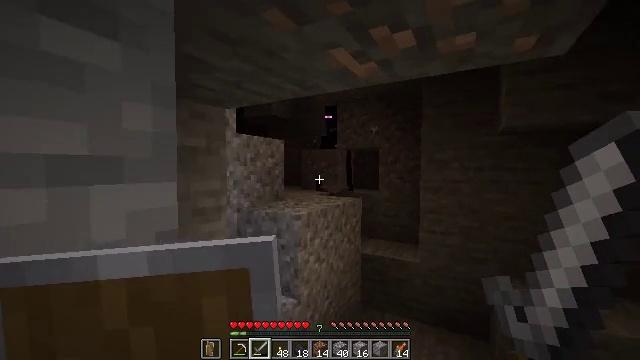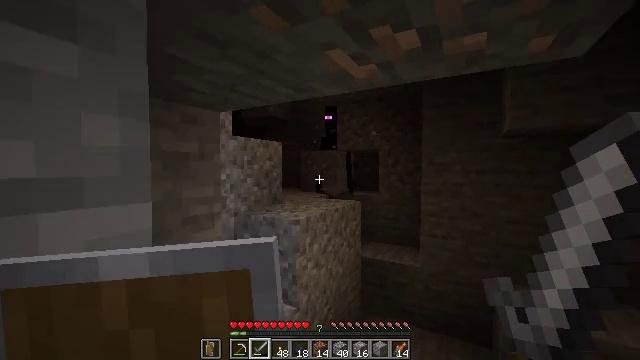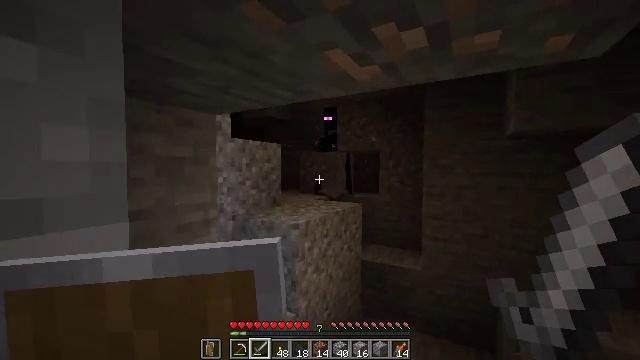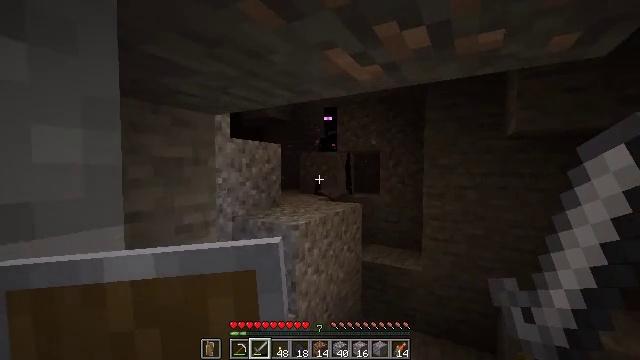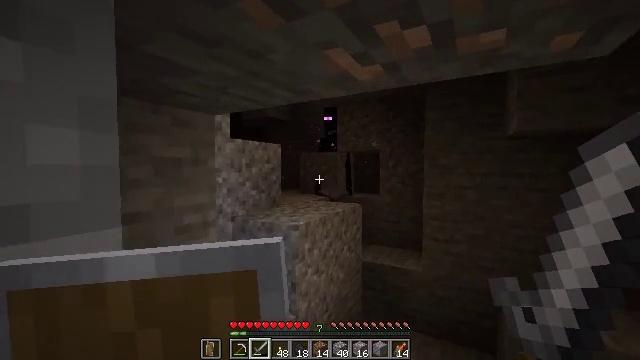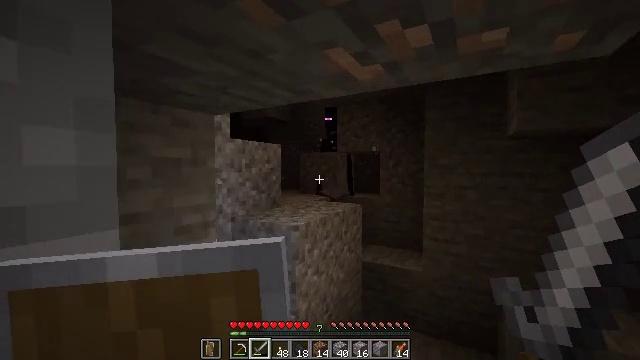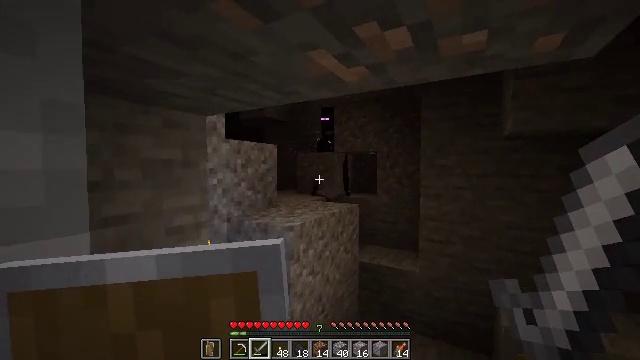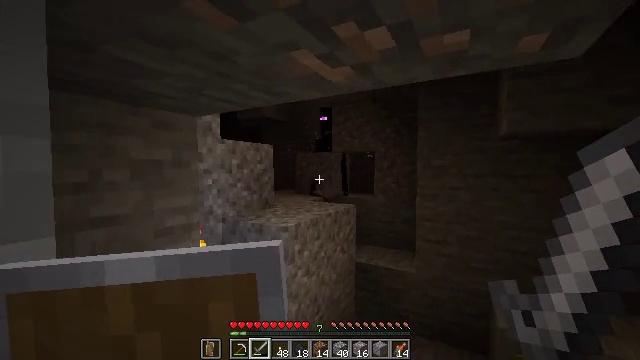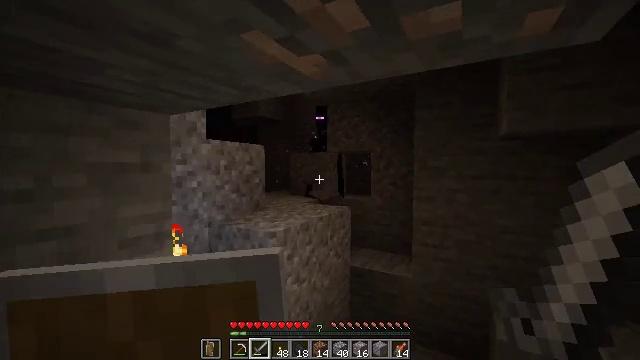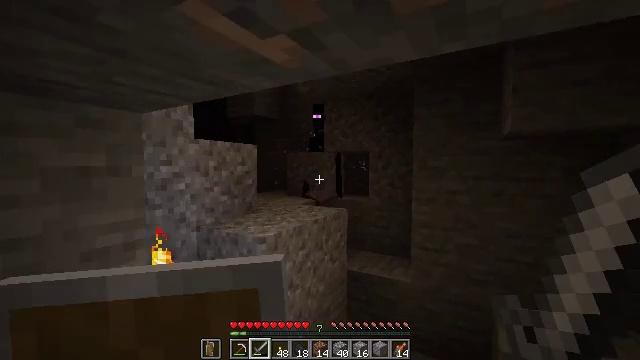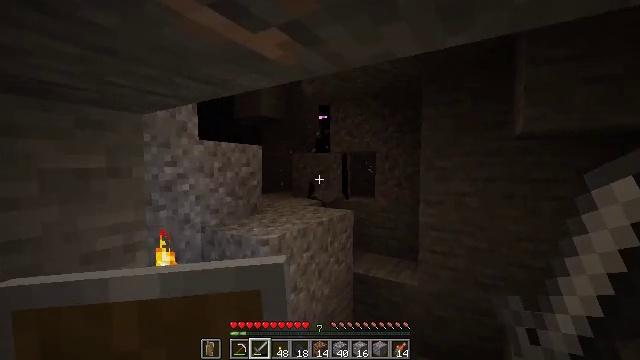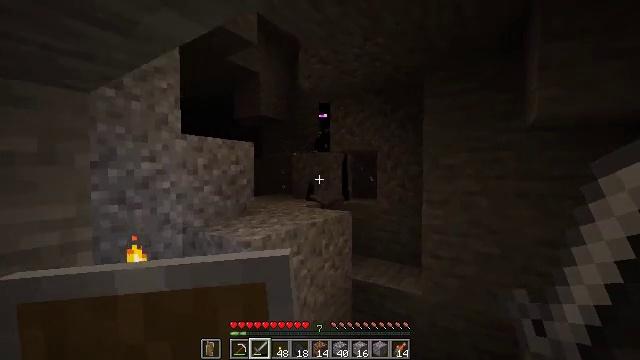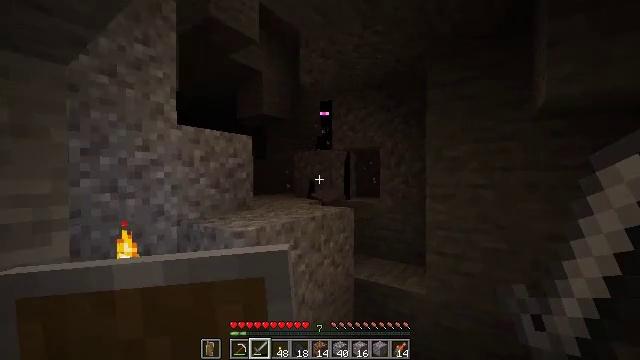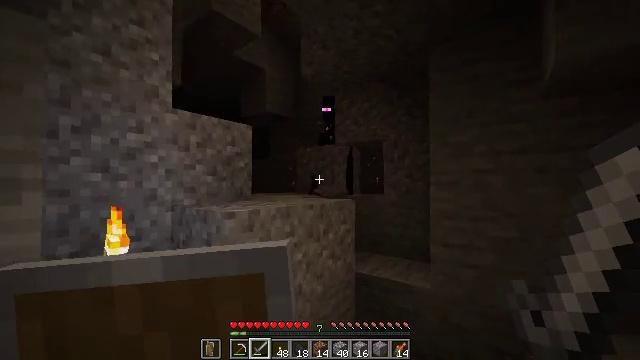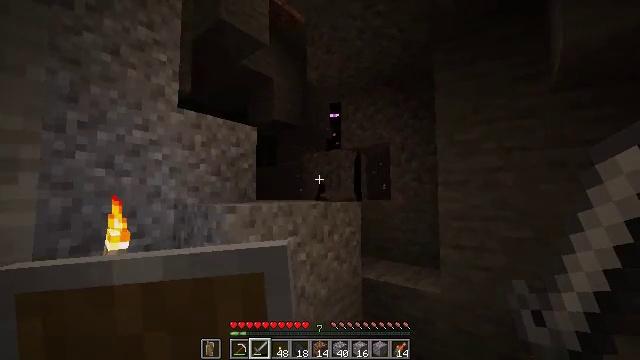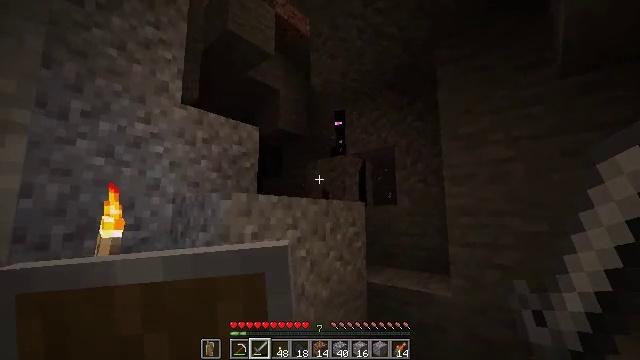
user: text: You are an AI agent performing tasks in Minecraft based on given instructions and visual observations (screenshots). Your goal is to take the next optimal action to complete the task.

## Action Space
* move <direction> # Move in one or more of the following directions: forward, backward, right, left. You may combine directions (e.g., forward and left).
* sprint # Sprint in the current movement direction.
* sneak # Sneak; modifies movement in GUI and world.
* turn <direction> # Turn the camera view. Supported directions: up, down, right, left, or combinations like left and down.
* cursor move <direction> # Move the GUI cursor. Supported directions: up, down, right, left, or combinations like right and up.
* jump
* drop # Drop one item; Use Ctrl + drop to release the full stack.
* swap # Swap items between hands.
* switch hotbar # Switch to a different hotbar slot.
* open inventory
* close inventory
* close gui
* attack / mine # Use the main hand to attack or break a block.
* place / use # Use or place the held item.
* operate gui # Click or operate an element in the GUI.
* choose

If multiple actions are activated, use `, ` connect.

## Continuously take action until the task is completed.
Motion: motion action
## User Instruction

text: Dig through gravel to clear a path.
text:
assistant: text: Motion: no_op
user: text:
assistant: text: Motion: no_op
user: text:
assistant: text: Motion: no_op
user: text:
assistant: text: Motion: no_op
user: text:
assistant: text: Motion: no_op
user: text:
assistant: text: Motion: move right
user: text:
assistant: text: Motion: move right
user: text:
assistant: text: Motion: move forward and move right
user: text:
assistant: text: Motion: move forward and move right
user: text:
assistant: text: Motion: move forward and move right, turn left
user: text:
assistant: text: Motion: move forward and move right, turn left
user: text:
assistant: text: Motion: move forward and move right, turn left and up
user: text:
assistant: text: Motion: move forward and move right, turn left and up
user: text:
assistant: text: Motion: move forward, turn left and up
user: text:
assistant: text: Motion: move forward, turn left and up
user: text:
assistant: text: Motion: move forward, turn up
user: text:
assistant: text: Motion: move forward, turn up
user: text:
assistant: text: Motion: move forward, turn up
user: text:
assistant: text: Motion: move forward, turn up
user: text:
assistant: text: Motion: move forward
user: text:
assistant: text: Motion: move forward, turn up
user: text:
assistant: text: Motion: move forward, turn up
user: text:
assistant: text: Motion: move forward, turn up
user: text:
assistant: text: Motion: move forward
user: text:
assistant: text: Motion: attack / mine
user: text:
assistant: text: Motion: turn right and up, attack / mine
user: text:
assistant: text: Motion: turn right and up
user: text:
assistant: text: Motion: turn right, attack / mine
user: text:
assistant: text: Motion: attack / mine
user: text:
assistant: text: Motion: attack / mine